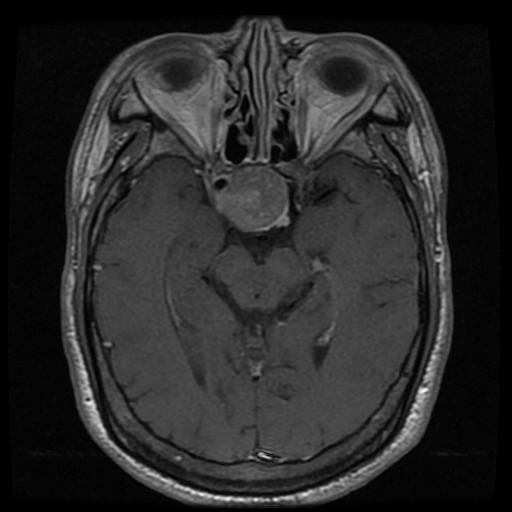
Label: pituitary